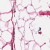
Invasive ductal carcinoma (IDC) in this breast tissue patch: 0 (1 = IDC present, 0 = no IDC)